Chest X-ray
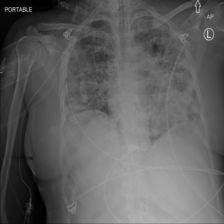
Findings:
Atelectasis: negative
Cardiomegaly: negative
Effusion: negative
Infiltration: negative
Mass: negative
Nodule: negative
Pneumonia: negative
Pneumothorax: negative
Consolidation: negative
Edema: negative
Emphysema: negative
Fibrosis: negative
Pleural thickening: negative
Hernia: negative